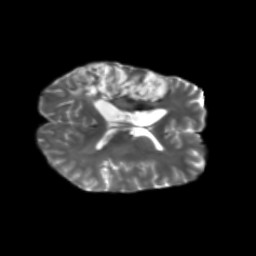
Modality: T2w
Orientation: axial
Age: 42
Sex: male
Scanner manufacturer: siemens
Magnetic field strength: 3 T
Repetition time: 5.25 s
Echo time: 0.08 s